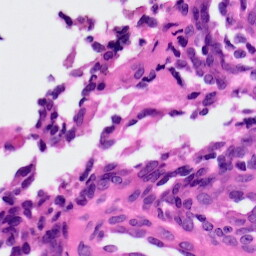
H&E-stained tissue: Ovarian